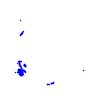
Particle: proton